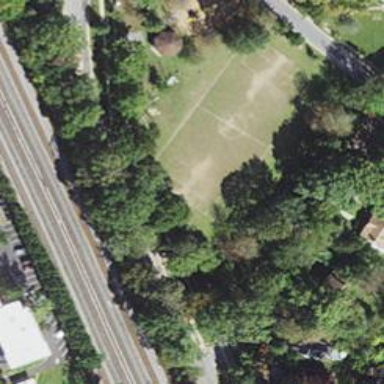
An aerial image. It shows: Pitch for leisure activities.